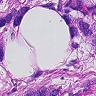
Metastatic tissue present: yes